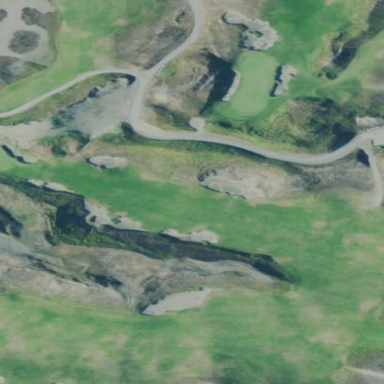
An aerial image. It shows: Golf fairway surrounded by grass.